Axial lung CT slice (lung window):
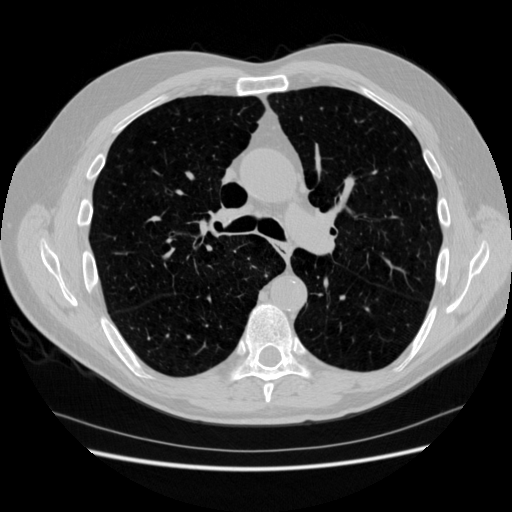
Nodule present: no